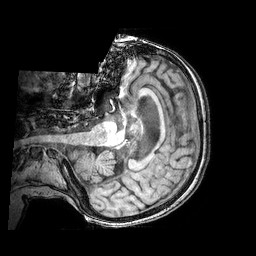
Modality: T1w
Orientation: axial
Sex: female
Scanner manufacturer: philips
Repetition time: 0.008199 s
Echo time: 0.00378 s